Question:
PK: res_id (AI, NN)
Not Null: All except "ext_bed"
(reservations_model.php)
'''
class Reservations_model extends CI_Model {
function add_reservations($data) {
$this->db->insert('new_reservation', $data);
return;
}
}
'''
(reservations.php)
'''
class Reservations extends CI_Controller {
function index() {
$this->load->view('/main/new_reservation');
$this->load->model('reservations_model');
}
function add_reservations() {
$data = array (
'room_type' => $this->input->post('room_type'),
'meal_type' => $this->input->post('meal_type'),
'bed_type' => $this->input->post('bed_type'),
'ext_beds' => $this->input->post('ext_beds'),
'number_of_guests' => $this->input->post('number_of_guests'),
'start_date' => $this->input->post('start_date'),
'end_date' => $this->input->post('end_date'),
'reservation_duration' => $this->input->post('reservation_duration'),
'room_number' => $this->input->post('room_number'),
'total' => $this->input->post('total')
);
$this->reservations_model->add_reservations($data);
$this->index();
}
}
'''
(new_reservation.php in /views/main folder)
'''
<?php echo form_open('reservations/add_reservations'); ?>
<p>
<label for="room_type">Room Type*: </label>
<select id="room_type"></select>
</p>
<p>
<label for="meal_type">Meal Type*: </label>
<select size="1" multiple="multiple" id="meal_type"></select>
</p>
<p>
<label for="bed_type">Bed Type*: </label>
<select id="bed_type"></select>
</p>
<p>
<label for="ext_beds">Extra Bed(s): </label>
<input type="text" id="ext_beds" />
</p>
<p>
<label for="number_of_guests">Number of Guests: </label>
<input type="text" id="number_of_guests" />
</p>
<p>
<label for="start_date">Check-in Date*: </label>
<input type="text" id="start_date" />
</p>
<p>
<label for="end_date">Checkout Date*: </label>
<input type="text" id="end_date" />
</p>
<p>
<label for="reservation_duration">Duration: </label>
<input type="text" id="reservation_duration" />(Nights)
</p>
<p>
<label for="room_number">Room Number: </label>
<input type="text" id="room_number" />
</p>
<p>
<label for="total">Total: </label>
<input type="text" disabled="disabled" id="total" readonly="readonly" />
</p>
<p>
<input class="btn" type="reset" />
<input class="btn btn-primary" type="submit" value="Check-in" />
</p>
<?php echo form_close(); ?>
'''
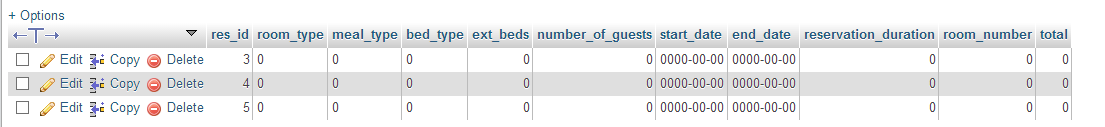
Answer: In view
Use 'name' not 'id'
sample example from your code
'''
<p>
<label for="start_date">Check-in Date*: </label>
<input type="text" id="start_date" name="start_date" />
</p>
'''